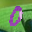
Label: 0